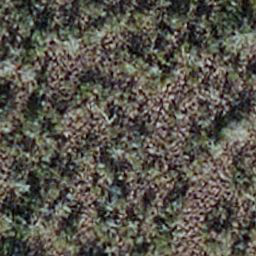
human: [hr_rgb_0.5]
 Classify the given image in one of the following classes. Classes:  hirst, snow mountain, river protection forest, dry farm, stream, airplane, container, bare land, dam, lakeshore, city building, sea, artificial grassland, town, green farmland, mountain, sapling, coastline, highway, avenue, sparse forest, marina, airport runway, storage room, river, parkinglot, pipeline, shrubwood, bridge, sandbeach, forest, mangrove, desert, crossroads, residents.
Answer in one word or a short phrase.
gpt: sapling